Question: I would like to make this kind of button in CSS.
Could you help me to do this ?
Skew transformation is not enough...

Thankyou
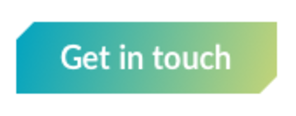
Answer: We can make use of pseudo elements of the button to make it look like the picture...
HTML
'''
<button class="skew-btn">Skew Button</button>
'''
CSS
'''
.skew-btn
{
padding:14px;
border:none;
background: linear-gradient(to right,#2196F3,#8BC34A);
color:#fff;
font-weight:600;
font-size:26px;
position: relative;
}
.skew-btn::before,
.skew-btn::after
{
content:"";
position: absolute;
height:0px;
width:0px;
border:10px solid #fff;
}
.skew-btn::before
{
top:0;
left:0;
border-bottom-color:transparent;
border-right-color:transparent;
}
.skew-btn::after
{
bottom:0;
right:0;
border-left-color:transparent;
border-top-color:transparent;
}
'''
Make changes if needed..
Hope this helps
<URL>
'''
.skew-btn {
padding: 14px;
border: none;
background: linear-gradient(to right, #2196F3, #8BC34A);
color: #fff;
font-weight: 600;
font-size: 26px;
position: relative;
outline: 0;
}
.skew-btn::before,
.skew-btn::after {
content: "";
position: absolute;
height: 0px;
width: 0px;
border: 10px solid #fff;
}
.skew-btn::before {
top: 0;
left: 0;
border-bottom-color: transparent;
border-right-color: transparent;
}
.skew-btn::after {
bottom: 0;
right: 0;
border-left-color: transparent;
border-top-color: transparent;
}
'''
'''
<button class="skew-btn">Skew Button</button>
'''